Field crop: tomato
Growth stage: 1
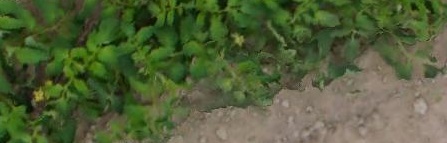
Species: tomato